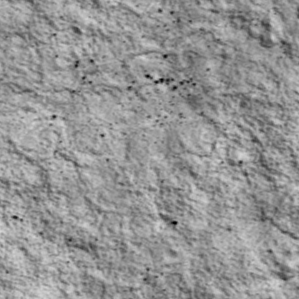
Label: non_frost